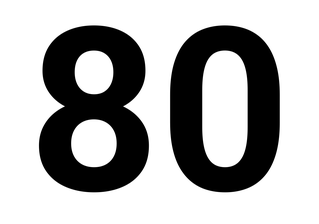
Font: Roboto_Bold